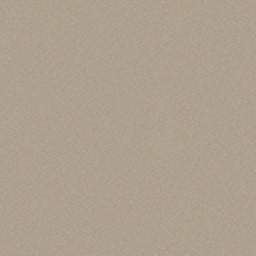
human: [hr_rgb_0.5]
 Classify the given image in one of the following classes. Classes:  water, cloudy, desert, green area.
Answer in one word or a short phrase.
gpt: desert